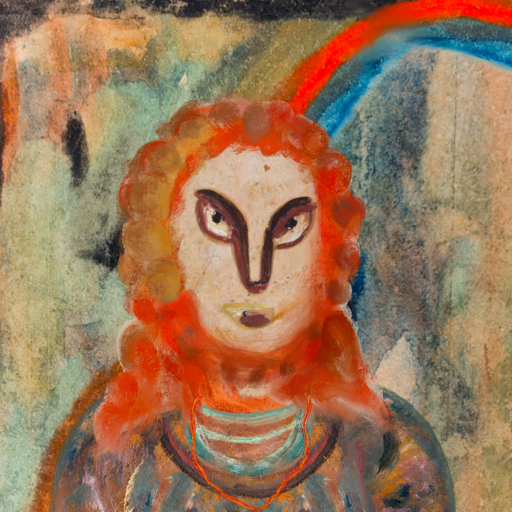
Background: Childish, Head And Neck Front: Rupkatha, Face Front: After_Raid, Bust: Boggyland, Hair Front: Rupkatha, Head Accessory: Blank, Second Necklace: Gypsy_Mother_2, Necklace: Blank, Baby: Blank